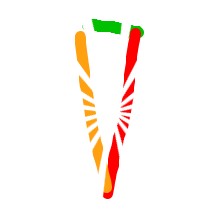
Shape: triangle